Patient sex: F
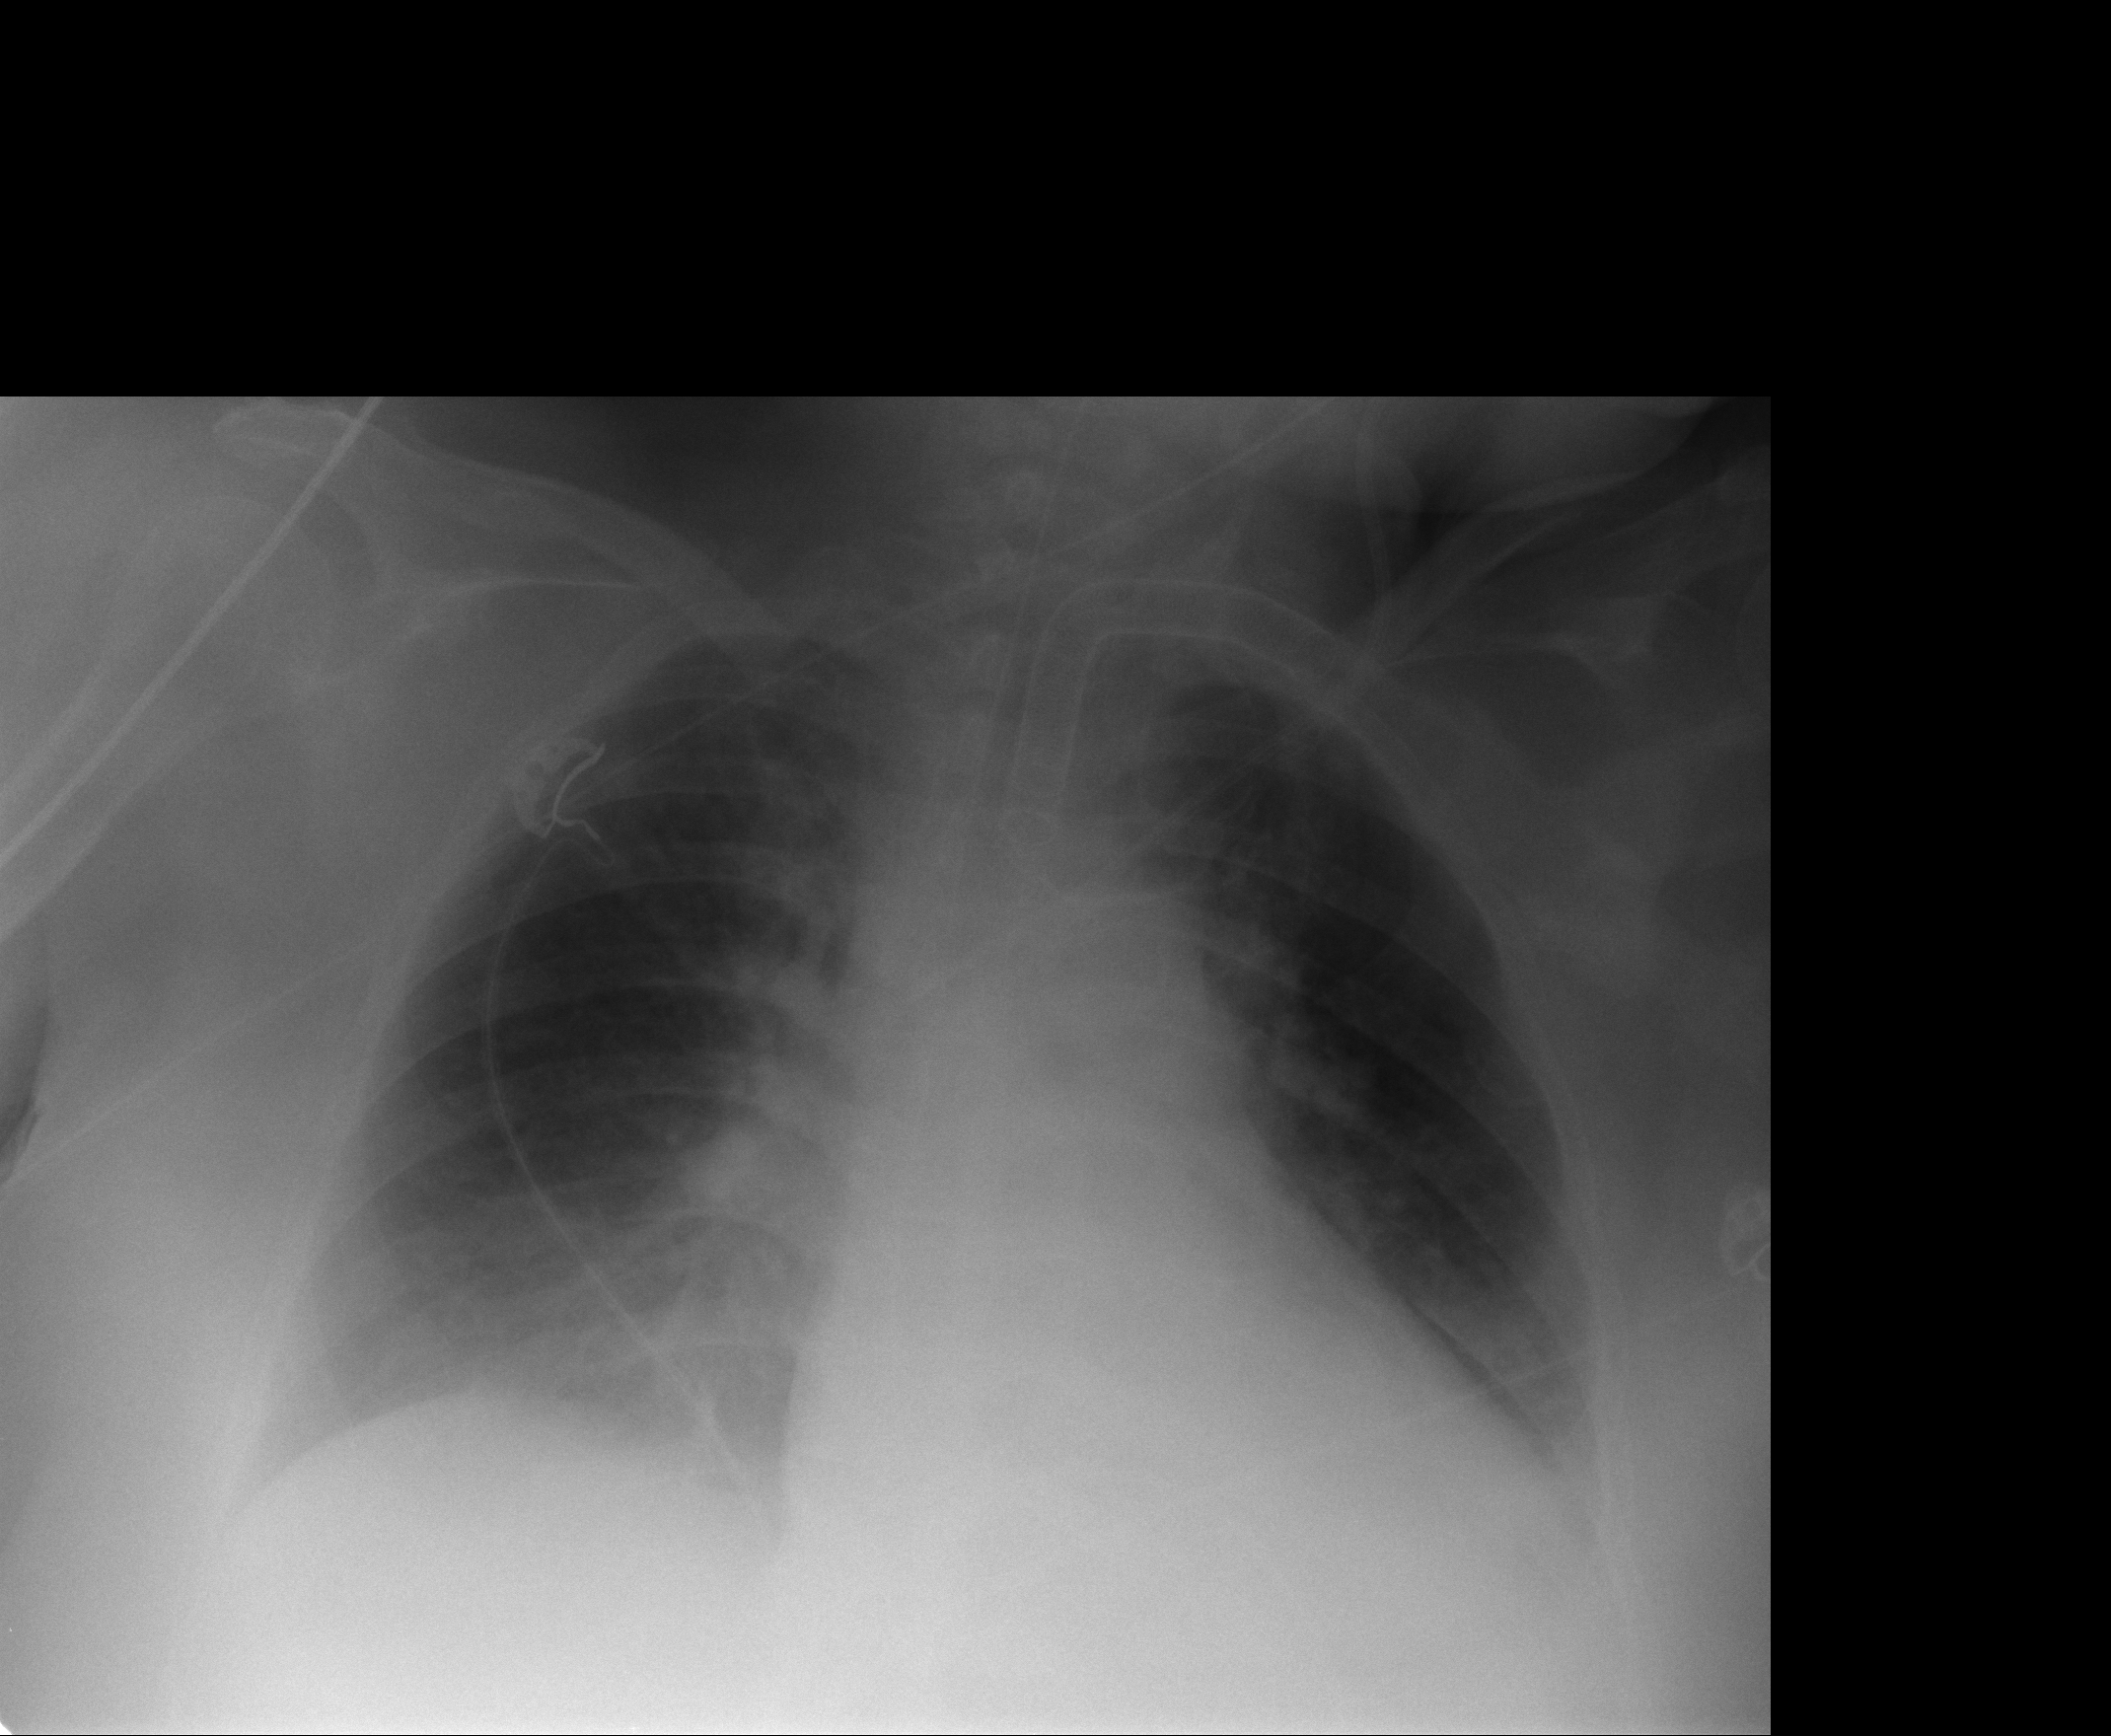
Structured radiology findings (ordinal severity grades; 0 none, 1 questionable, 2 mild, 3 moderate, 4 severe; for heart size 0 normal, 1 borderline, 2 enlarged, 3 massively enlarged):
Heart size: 2
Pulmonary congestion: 2
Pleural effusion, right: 2
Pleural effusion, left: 2
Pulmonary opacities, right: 0
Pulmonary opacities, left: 0
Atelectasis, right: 1
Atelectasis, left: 1